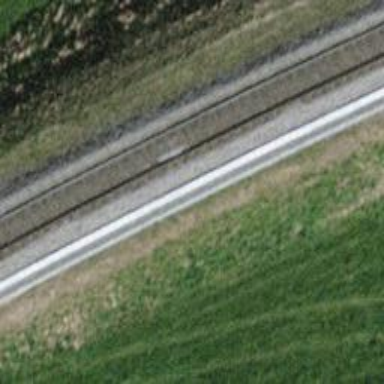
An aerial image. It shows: Single railway track with electrification through contact line.